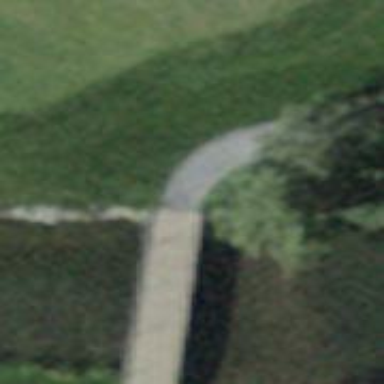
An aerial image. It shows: Designated golf cart service road on bridge.